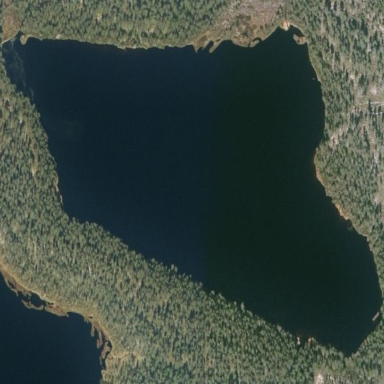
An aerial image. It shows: Serene lake.